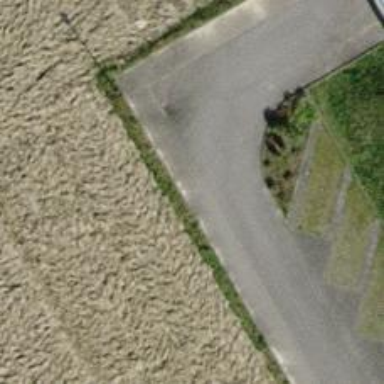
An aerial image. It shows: Asphalt road designated for service vehicles.